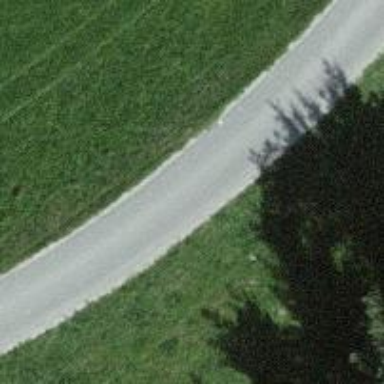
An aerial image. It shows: Unclassified road with asphalt surface.